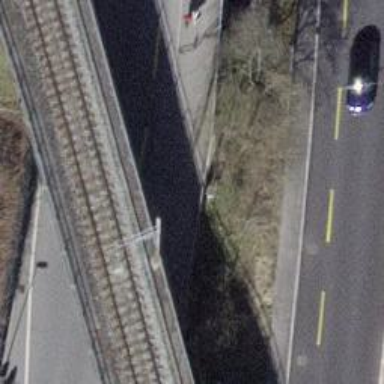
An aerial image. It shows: Single cycle barrier is present.